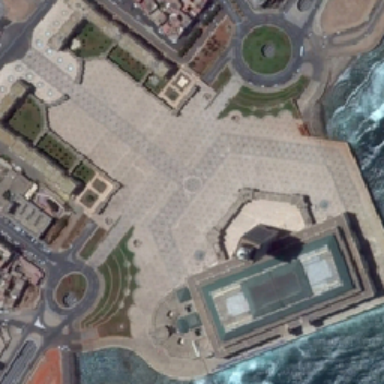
The squares are between the sea and some buildings .